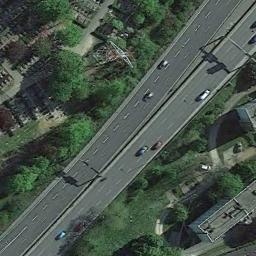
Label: freeway